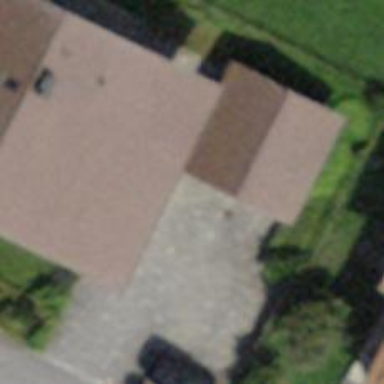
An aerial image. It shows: Garage.